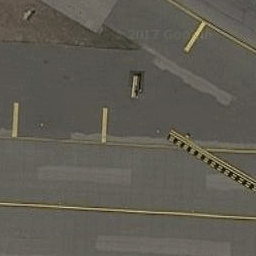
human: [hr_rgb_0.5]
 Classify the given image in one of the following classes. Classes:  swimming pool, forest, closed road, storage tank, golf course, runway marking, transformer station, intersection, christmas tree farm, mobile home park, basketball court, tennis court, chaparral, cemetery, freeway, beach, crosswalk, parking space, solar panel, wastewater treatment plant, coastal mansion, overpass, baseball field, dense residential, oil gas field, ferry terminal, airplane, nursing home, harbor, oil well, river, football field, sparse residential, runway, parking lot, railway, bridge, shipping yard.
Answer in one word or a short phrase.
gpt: runway marking